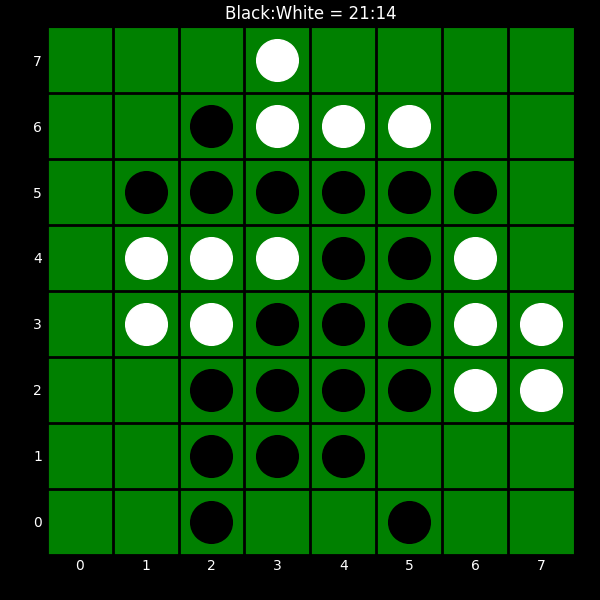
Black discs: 21
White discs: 14